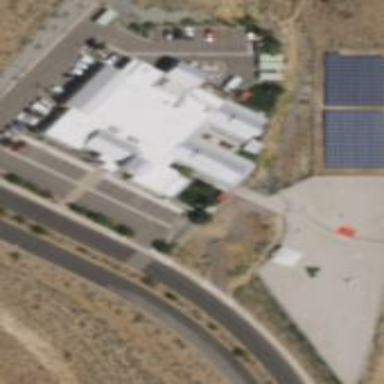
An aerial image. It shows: Animal shelter building.